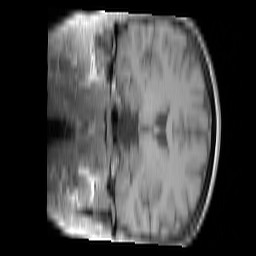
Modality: T1w
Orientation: coronal
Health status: ill
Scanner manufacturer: siemens
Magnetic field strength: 3 T
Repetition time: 0.44 s
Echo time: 0.00266 s